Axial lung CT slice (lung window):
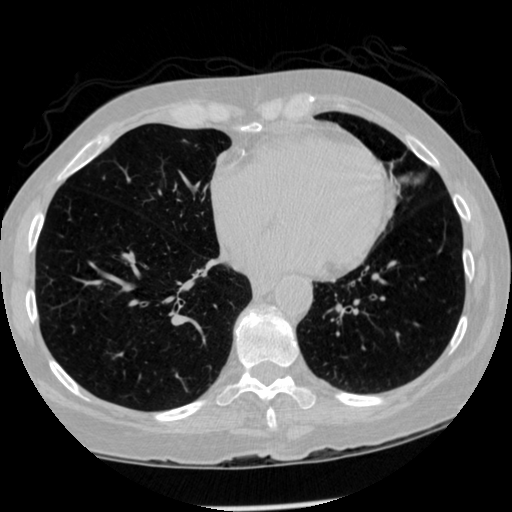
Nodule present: no